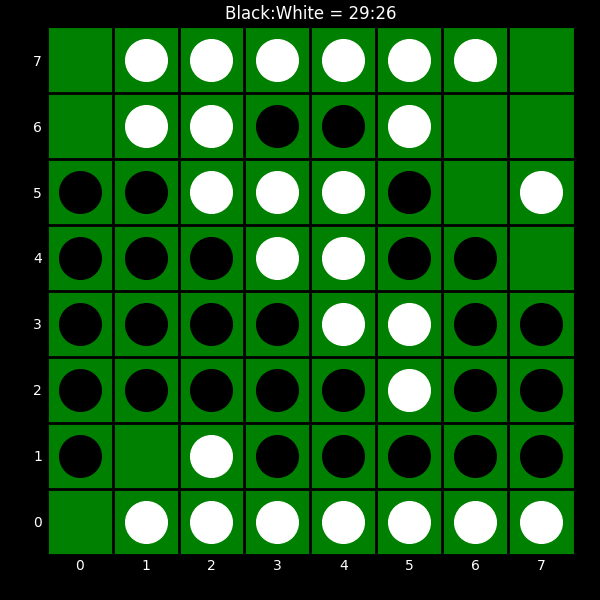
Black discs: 29
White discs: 26